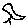
Label: bird